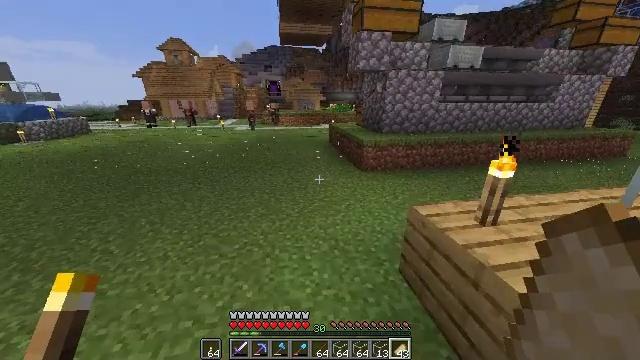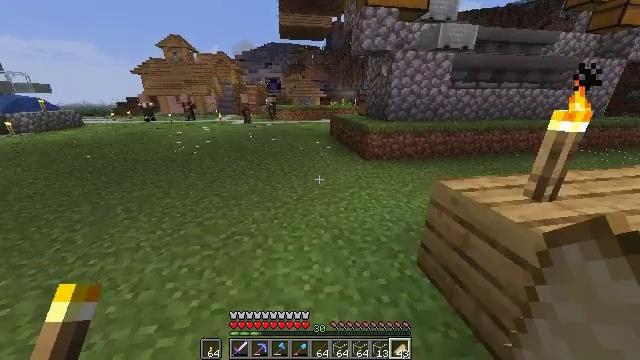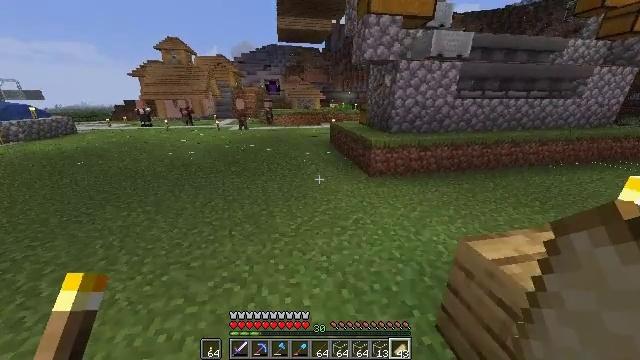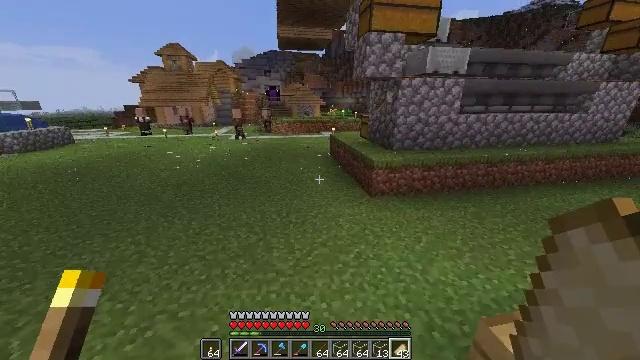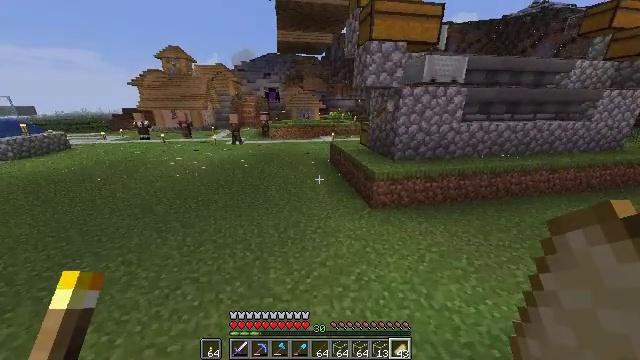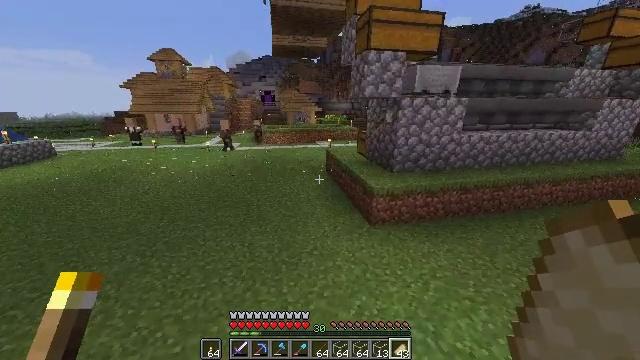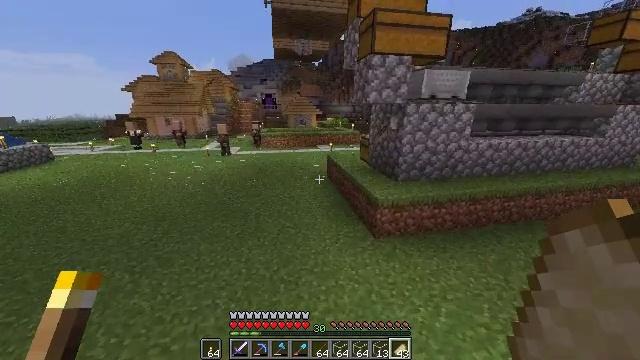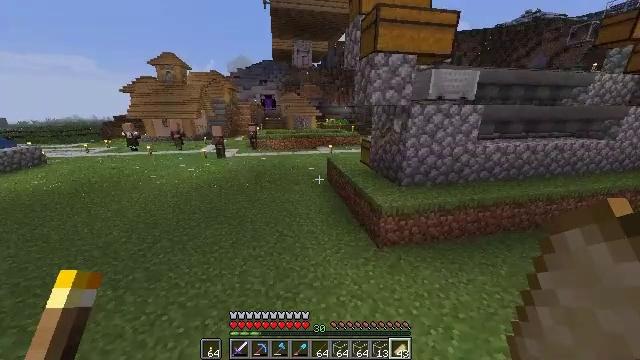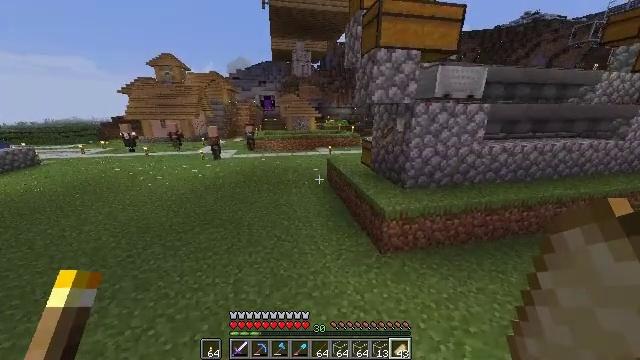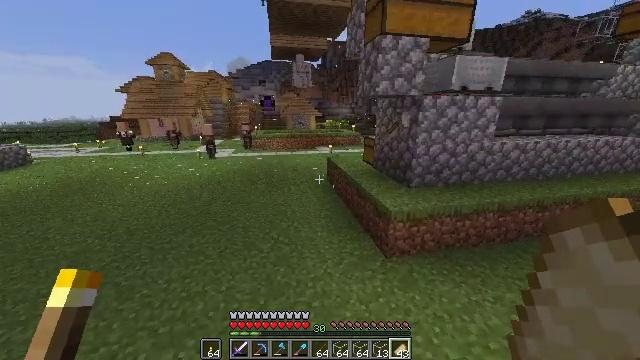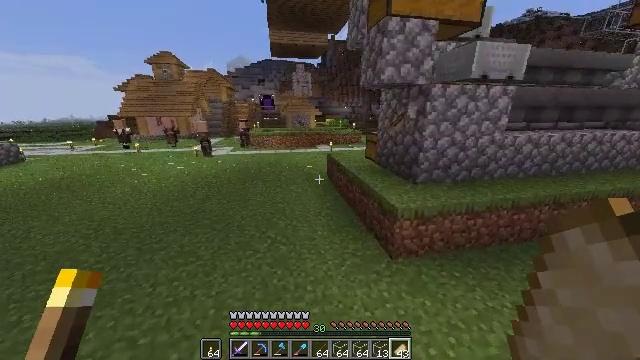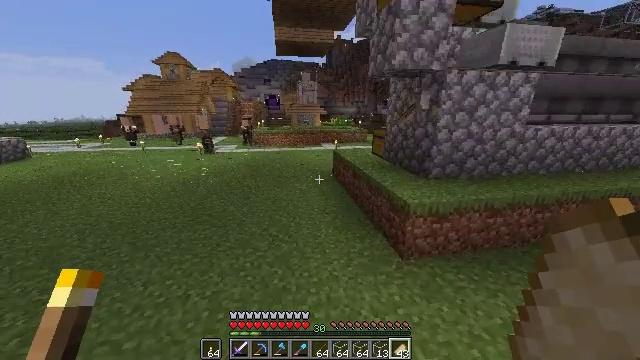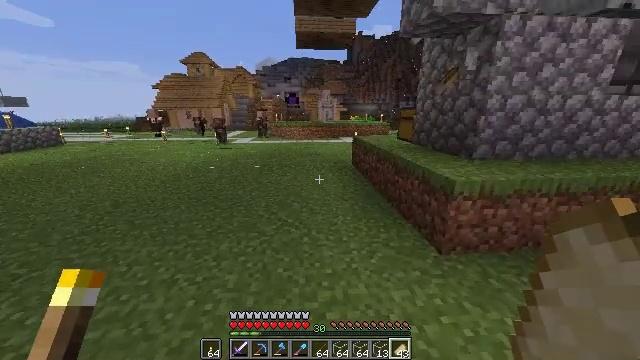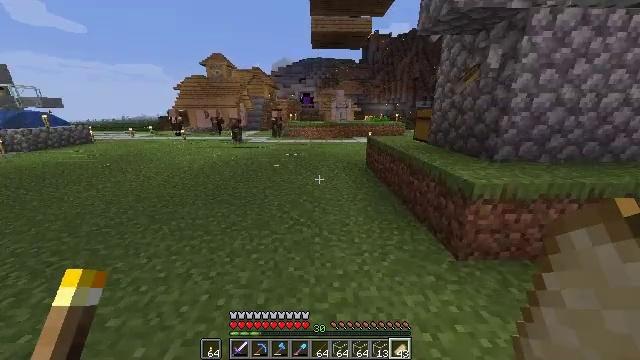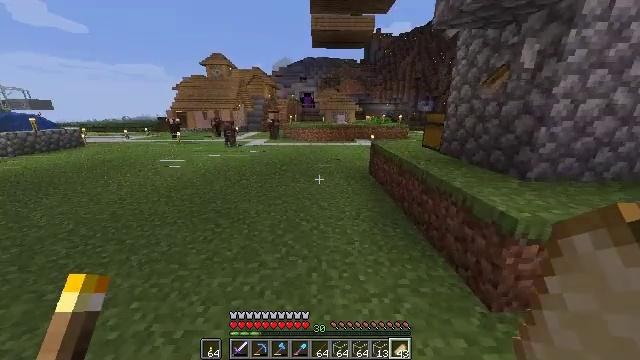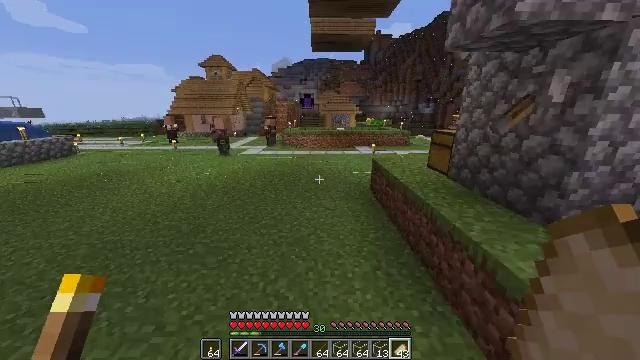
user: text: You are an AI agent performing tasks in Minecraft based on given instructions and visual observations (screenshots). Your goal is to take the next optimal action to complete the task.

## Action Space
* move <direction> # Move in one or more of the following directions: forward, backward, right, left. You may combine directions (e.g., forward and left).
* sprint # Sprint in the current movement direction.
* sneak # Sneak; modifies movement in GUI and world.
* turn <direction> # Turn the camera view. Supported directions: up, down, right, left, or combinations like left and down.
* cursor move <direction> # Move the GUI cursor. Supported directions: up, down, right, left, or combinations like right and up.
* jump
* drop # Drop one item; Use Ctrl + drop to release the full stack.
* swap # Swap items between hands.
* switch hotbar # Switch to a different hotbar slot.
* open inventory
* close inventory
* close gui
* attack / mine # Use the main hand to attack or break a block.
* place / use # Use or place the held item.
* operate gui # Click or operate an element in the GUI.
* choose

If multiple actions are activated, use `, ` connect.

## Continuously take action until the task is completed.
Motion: motion action
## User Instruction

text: Create a dried kelp block using dried kelp.
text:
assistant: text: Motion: move forward, sprint, jump
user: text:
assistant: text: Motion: move forward, sprint, jump
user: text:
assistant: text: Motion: move forward, sprint, jump
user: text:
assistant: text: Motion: move forward, jump
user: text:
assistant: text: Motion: move forward, turn right, jump
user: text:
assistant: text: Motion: move forward, jump
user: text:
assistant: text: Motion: move forward, jump
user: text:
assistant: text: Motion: move forward, jump
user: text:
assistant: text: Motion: move forward, jump
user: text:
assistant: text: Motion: move forward, jump
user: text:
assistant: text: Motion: move forward, turn left, jump
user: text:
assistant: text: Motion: move forward, sprint, turn left, jump
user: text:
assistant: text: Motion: move forward, sprint, turn left, jump
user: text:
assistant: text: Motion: move forward, sprint, jump
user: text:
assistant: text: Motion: move forward, jump
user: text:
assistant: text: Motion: move forward, jump
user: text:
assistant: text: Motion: move forward, jump
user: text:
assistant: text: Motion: move forward, jump
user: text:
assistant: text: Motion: move forward, jump
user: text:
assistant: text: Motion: move forward, turn right, jump
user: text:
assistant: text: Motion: move forward, turn right, jump
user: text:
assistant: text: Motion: move forward, turn right and down, jump
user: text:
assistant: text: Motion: move forward, turn right and down, jump
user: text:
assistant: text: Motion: move forward, turn right, jump
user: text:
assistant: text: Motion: move forward, sprint, jump
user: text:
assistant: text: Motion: move forward, sprint, jump
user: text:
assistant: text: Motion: move forward, sprint, jump
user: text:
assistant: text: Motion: move forward, sprint, turn right, jump
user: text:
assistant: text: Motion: move forward, turn right, jump
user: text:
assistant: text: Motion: move forward, turn right, jump